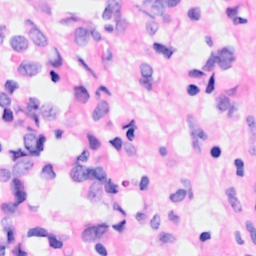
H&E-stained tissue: Breast